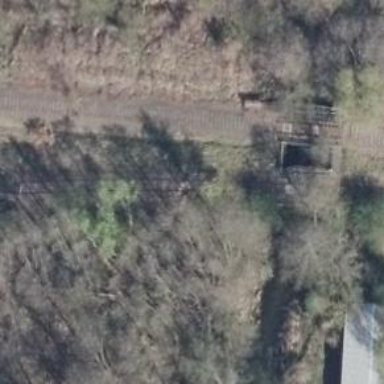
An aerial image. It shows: Abandoned railway.